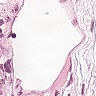
Metastatic tissue present: yes